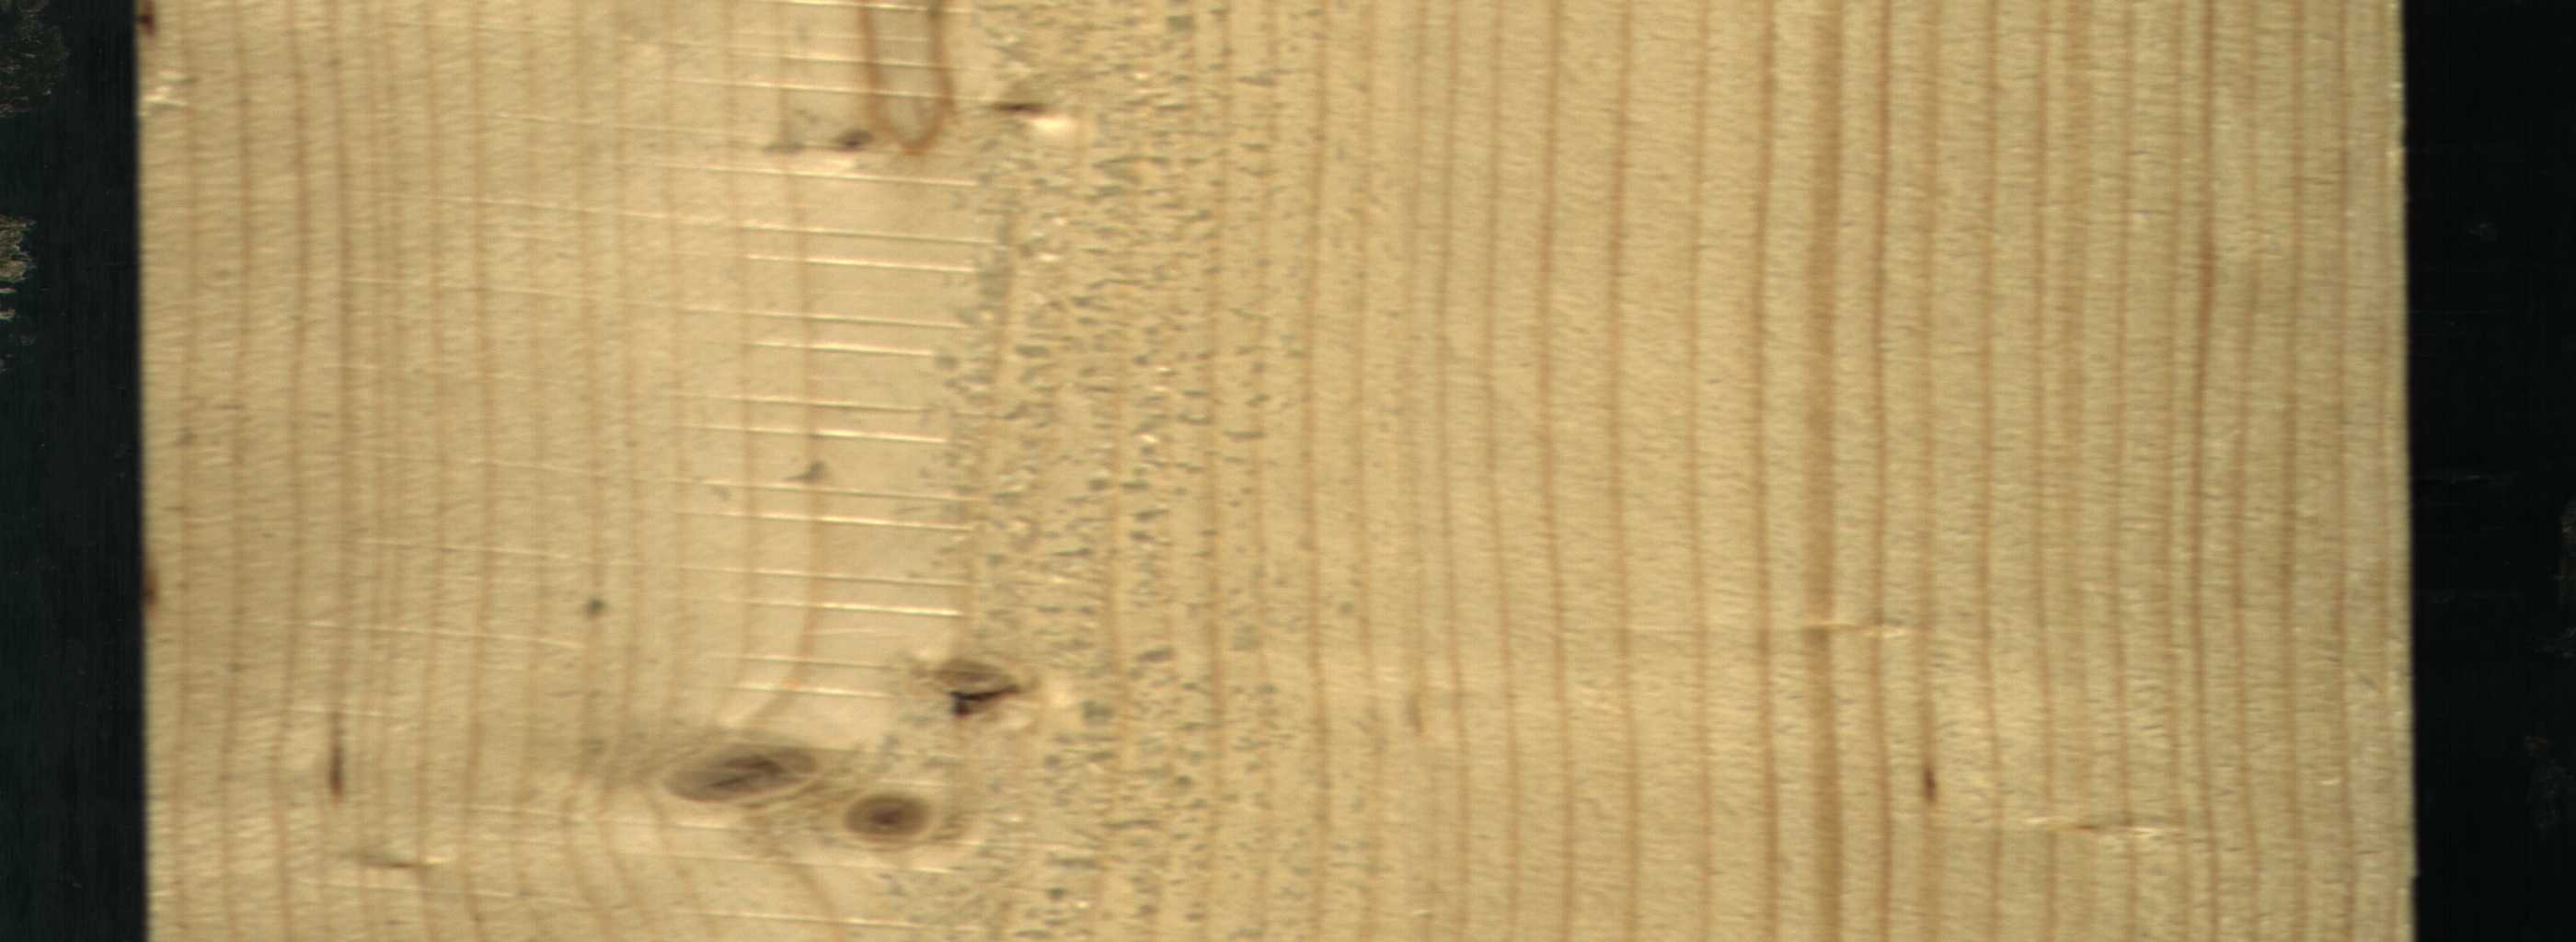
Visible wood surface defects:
Live_Knot
Live_Knot
Live_Knot